На рисунке дан ход луча $ABC$ через тонкую собирающую линзу и точка $F$ - ее задний фокус.
Найдите построением с помощью циркуля и линейки с делениями положение линзы и ее главную оптическую ось.
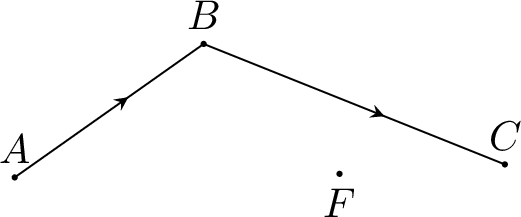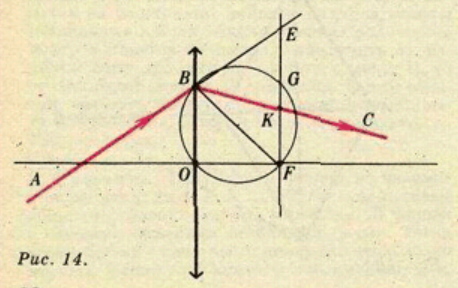
Ответ: Построение ясно из рисунка. Соединим точки $B$ и $F$ и проведем окружность с диаметром $BF$. Продолжим луч $AB$ и будем вращать линейку с делениями вокруг точки $F$ до тех пор пока отрезок $FK$ (точка $K$ лежит на луче $BC$) не станет равным отрезку $EG$ (точка $G$ принадлежит окружности). Восставим перпендикуляр $FO$ (точка $O$ лежит на окружности) к прямой $FE$. Точка $O$ - оптический центр линзы, $FO$ - отрезок, принадлежащий ее главной оптической оси.
Темы:
T, Оптика, Геометрическая оптика, Тонкая линза, Построение, Всероссийские, Линза